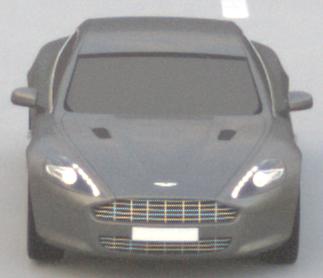
Make: Aston Martin
Model: Rapide
Detailed model: Rapide
Model produced from: 2010/03
Model produced until: 2013/07
Doors: 5
Color: gray
Road condition: dry road
Daytime: sunrise or sunset
Contrast: low contrast